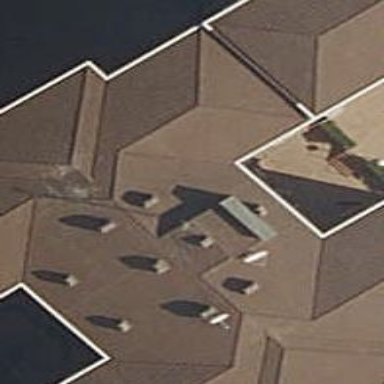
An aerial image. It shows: Residential building.